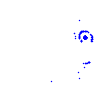
Particle: pion